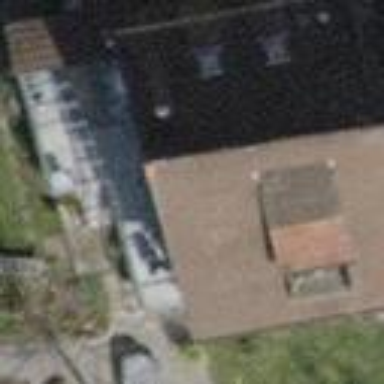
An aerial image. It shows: Terrace building.